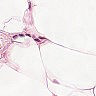
Metastatic tissue present: no